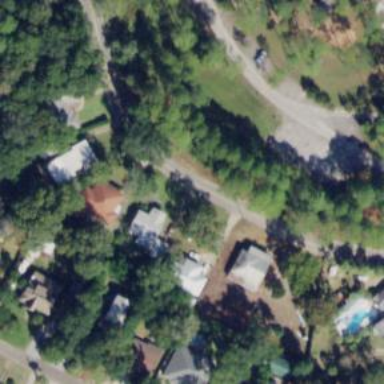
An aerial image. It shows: Residential area composed of single-family homes.